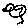
Label: bird